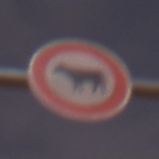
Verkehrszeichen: VerbotViehtrieb
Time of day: Night
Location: Outdoor (Suburban)
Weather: PartlyCloudy
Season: NotSpecified
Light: Artificial